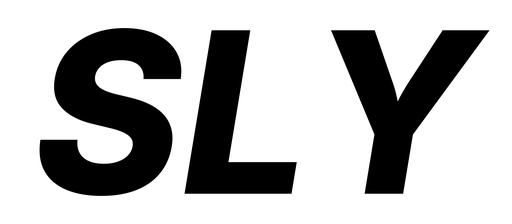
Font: Inter-Italic_ExtraBold_Italic